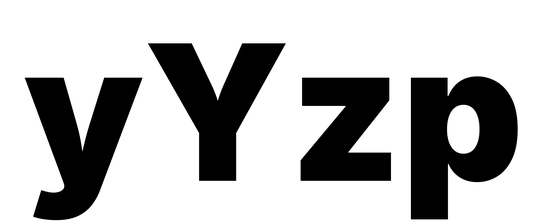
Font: Inter_Black